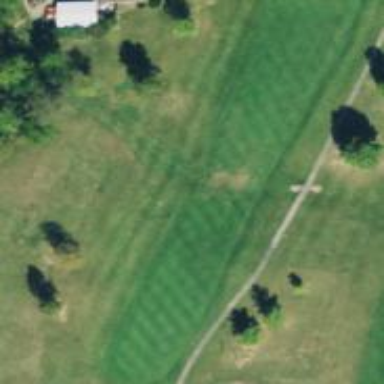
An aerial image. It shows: View of golf hole.